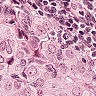
Metastatic tissue present: yes